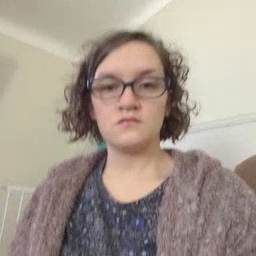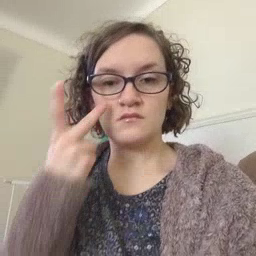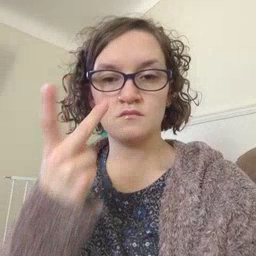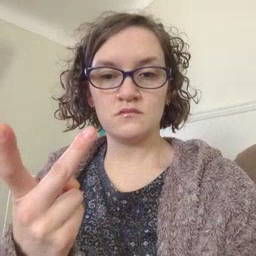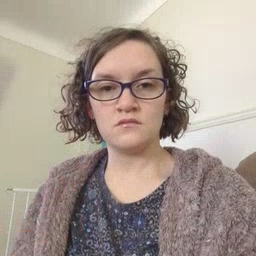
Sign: see